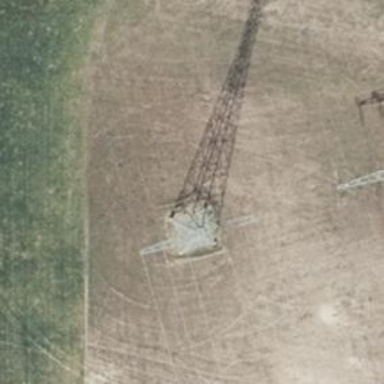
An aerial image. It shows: Power tower.